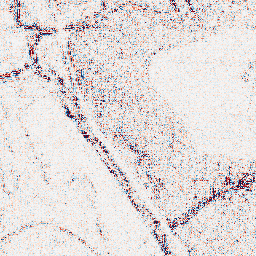
Category: wavelet
Decomposition family: wavelet_reverse_biorthogonal
Decomposition parameters: wavelet: rbio4.4
level: 1
Upsampling method: area
Upsampling parameters: scale: 8
Upsampling scale: 8